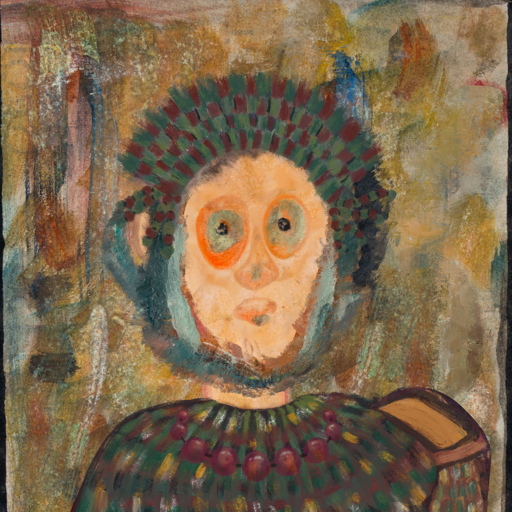
Background: Pipe, Head And Neck Front: Childish, Face Front: Childish, Bust: After_Raid, Hair Front: Boggyland, Head Accessory: After_Raid_Crown, Second Necklace: Blank, Necklace: Irani_2, Baby: Blank